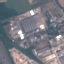
Land use / land cover class: Industrial